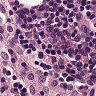
Metastatic tissue present: no